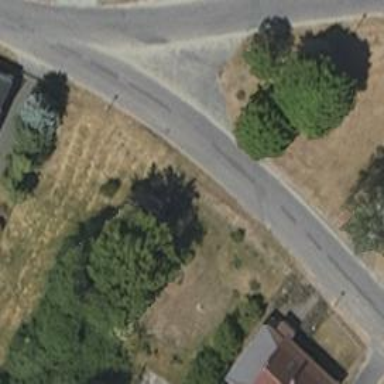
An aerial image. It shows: Smoothly paved residential road.